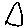
Label: triangle